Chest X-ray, PA view. Patient: 70 years old, sex M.
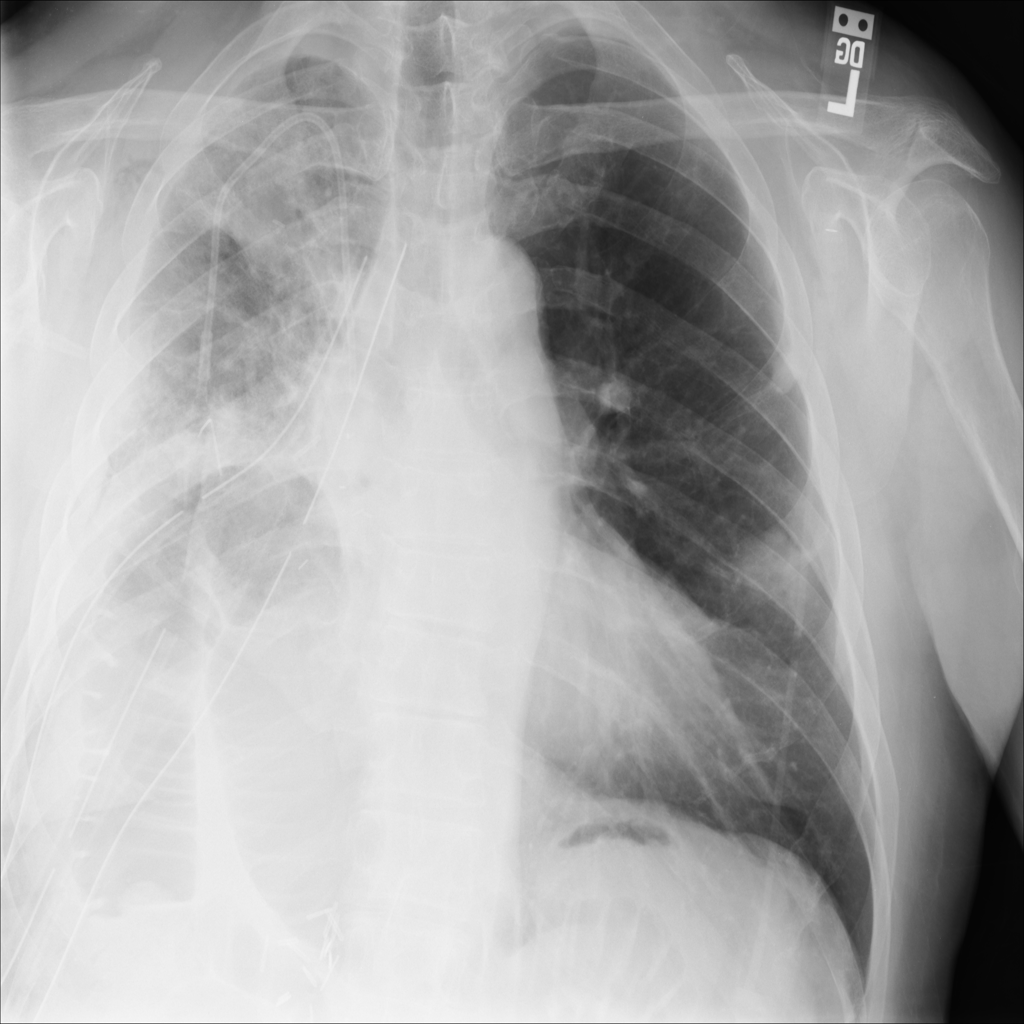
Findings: Infiltration